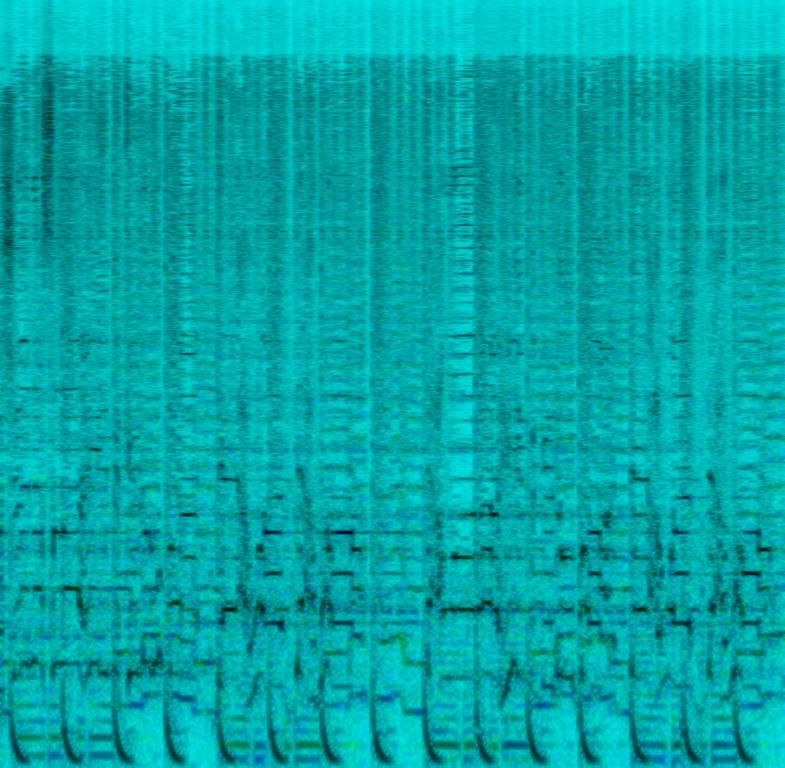
This is an upbeat Arabic dance pop song. There's an energetic male singer with a heavily autotuned voice who sings to the beat. The beat features a four on the floor kick drum pattern and hi-hats being played in a pattern of 16th notes. There's a rapid repeated synth melody riff. The song would be heard at a dance club.